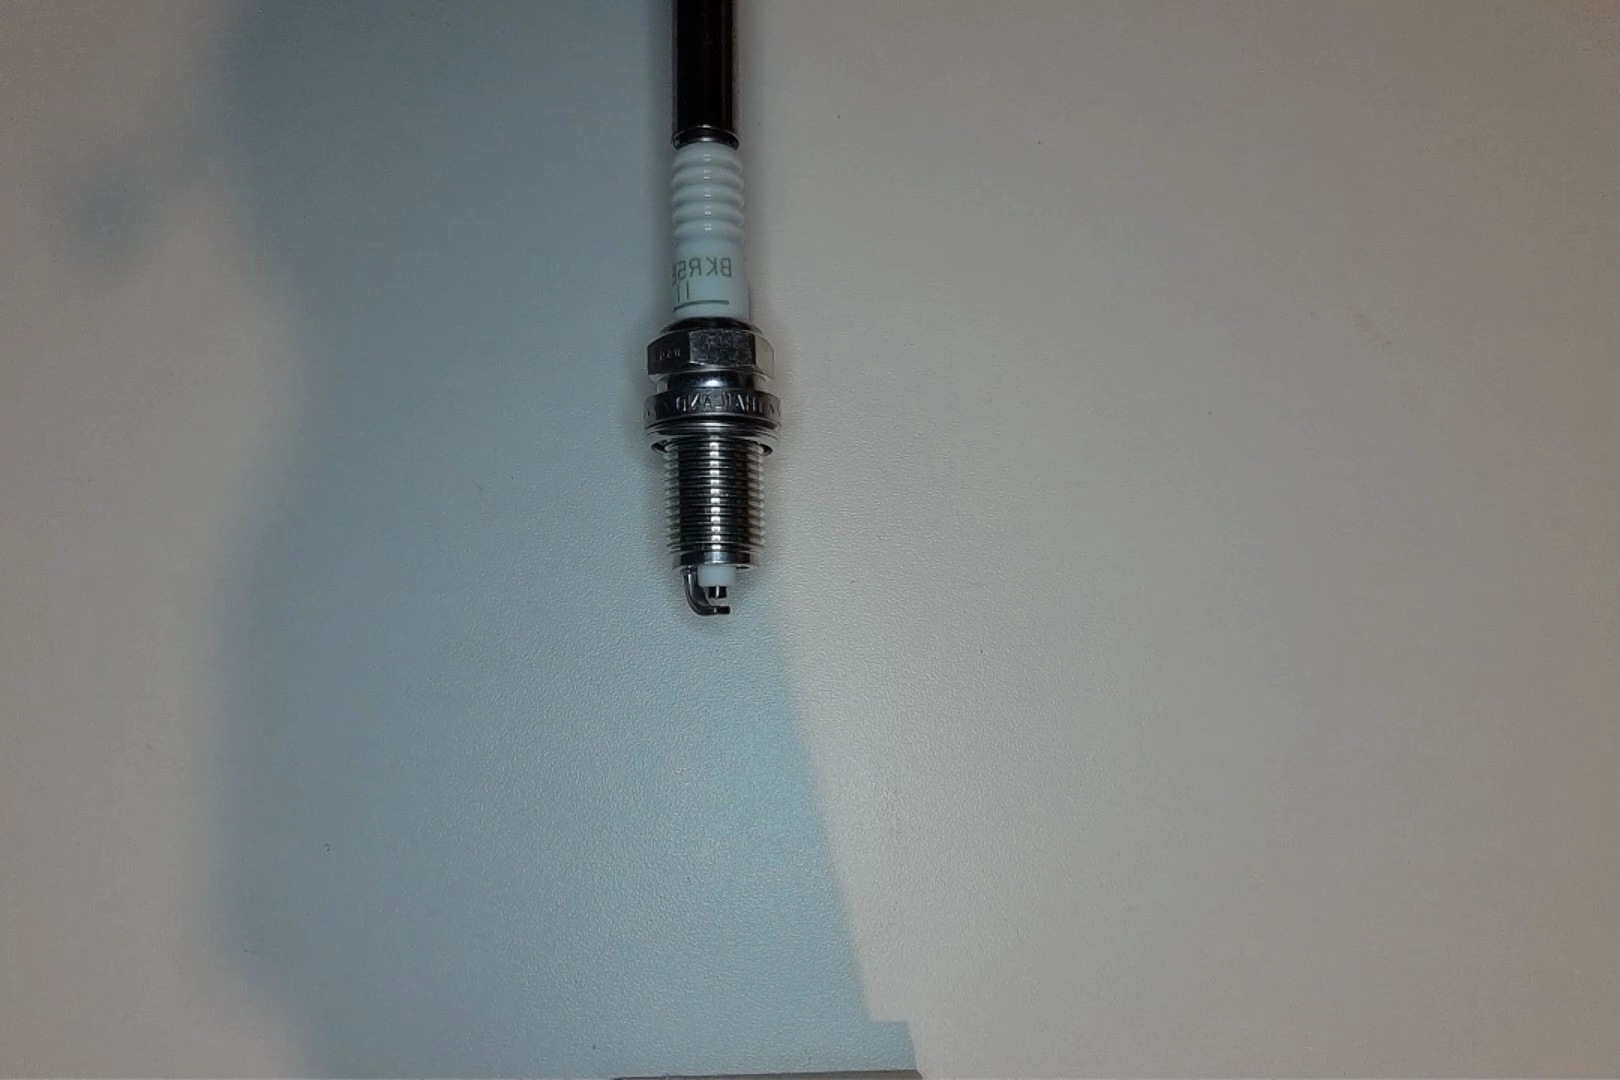
Label: normal